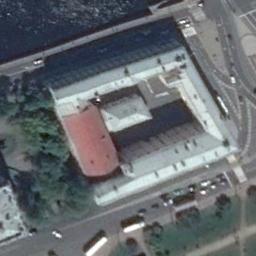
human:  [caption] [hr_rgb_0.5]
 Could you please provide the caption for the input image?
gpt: One side of the palace is lush woods and the other is a residential area .

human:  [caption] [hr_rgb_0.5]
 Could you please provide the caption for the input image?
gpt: Many trees of different sizes are beside the palace .

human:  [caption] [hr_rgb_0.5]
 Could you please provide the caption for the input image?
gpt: The white palace with a red palace is next to a river .

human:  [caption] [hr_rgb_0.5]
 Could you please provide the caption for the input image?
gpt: The palace is on the open place next to some trees .

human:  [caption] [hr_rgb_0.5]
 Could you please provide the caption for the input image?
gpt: There are some green trees beside the palace .